Interaction volume radius: 5 \u00c5
Interaction volume height: 10 \u00c5
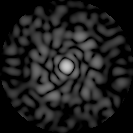
Disorder parameter: 0.8086